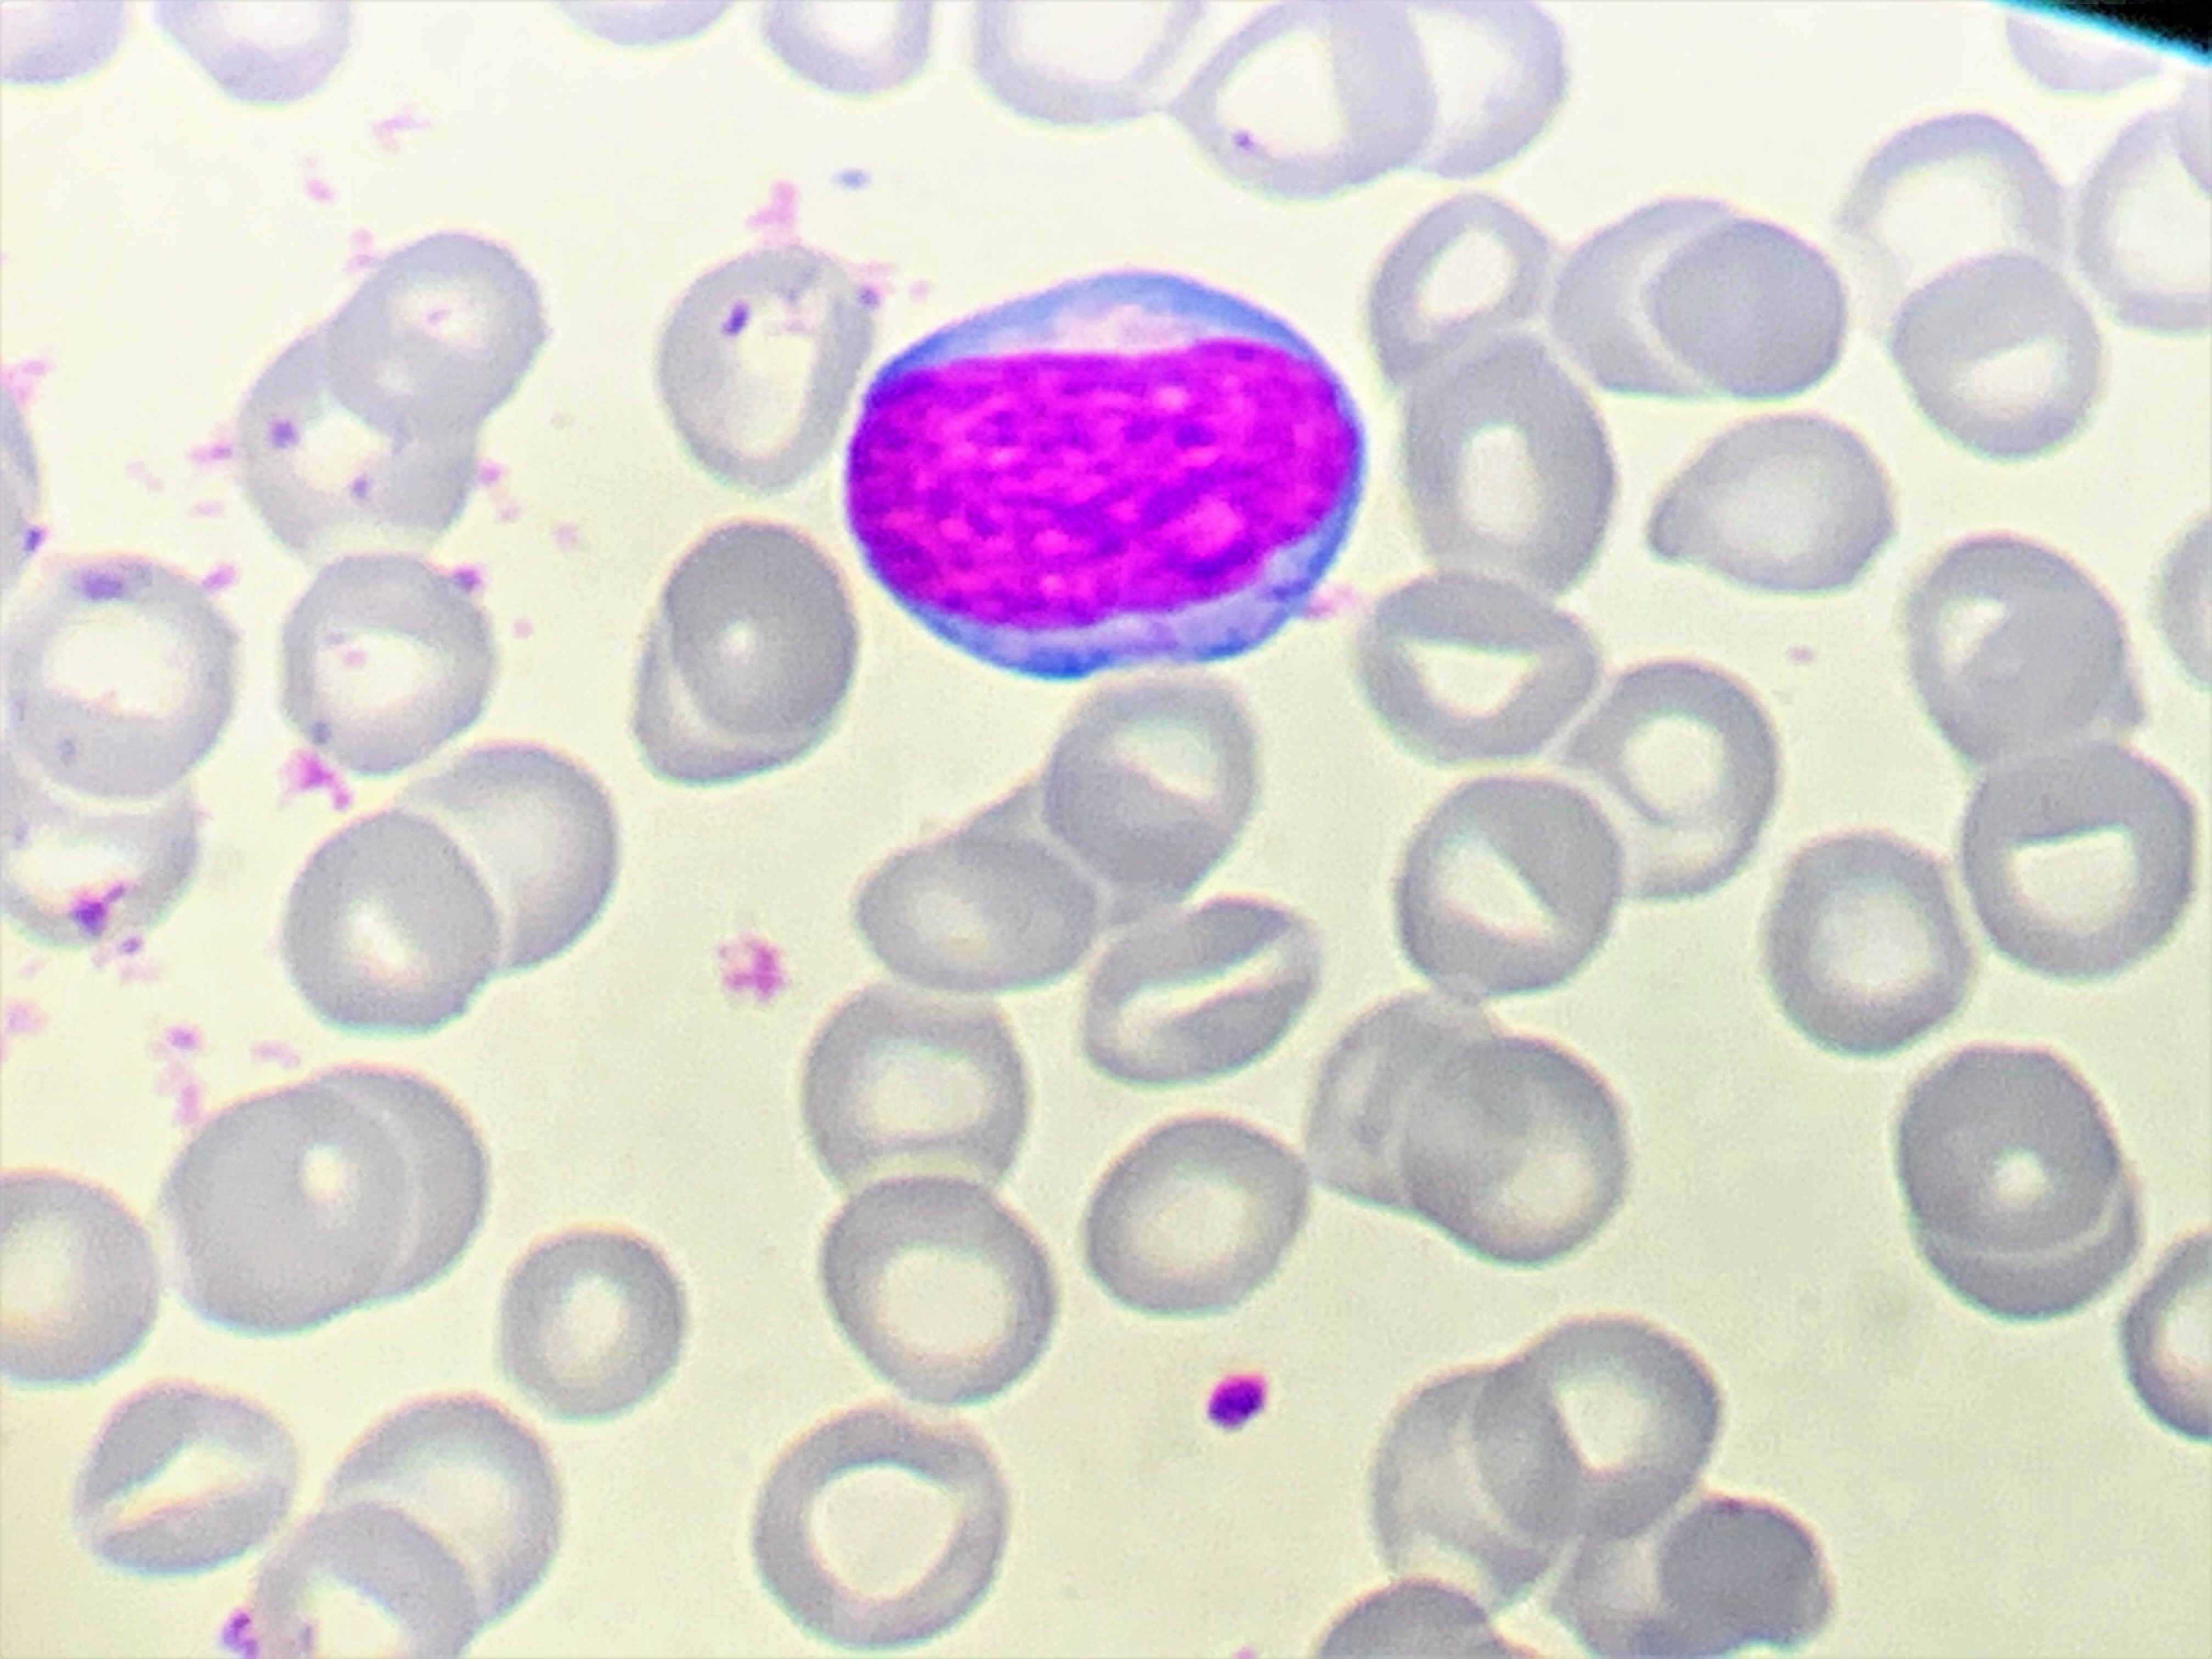
Cell type: BLAST CELLS